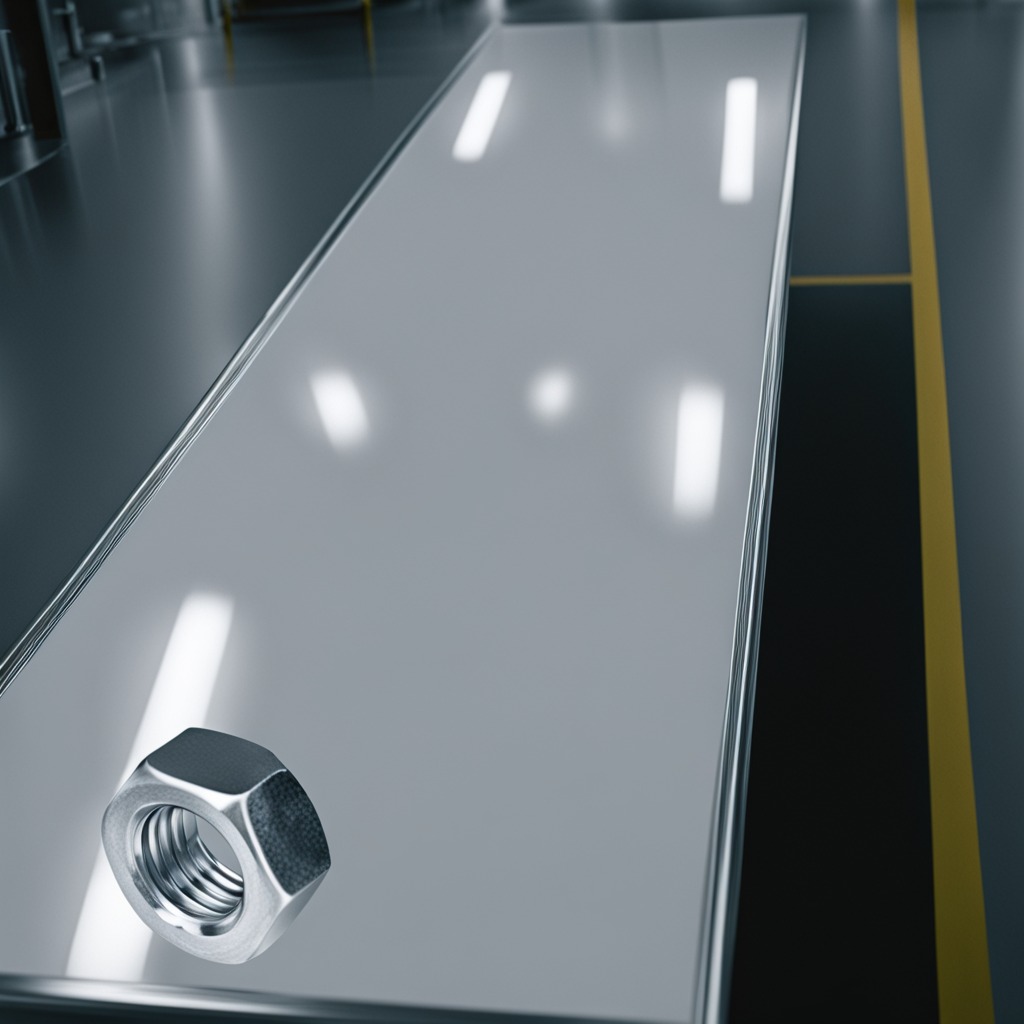
A metal nut is lying on the table in the ship maintenance bay.